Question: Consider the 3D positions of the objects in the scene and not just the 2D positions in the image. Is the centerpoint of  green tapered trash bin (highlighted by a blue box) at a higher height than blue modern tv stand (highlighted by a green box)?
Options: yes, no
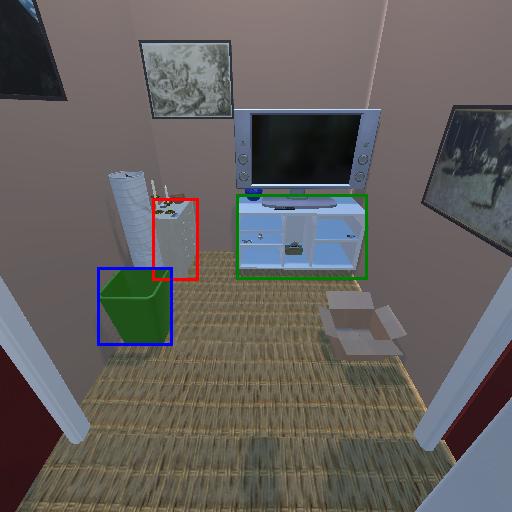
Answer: yes